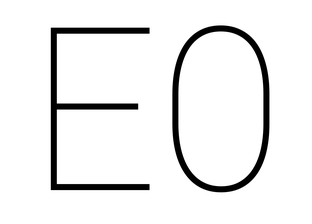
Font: Roboto_Thin